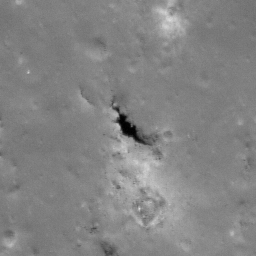
Pit: Kepler 1
Host crater: Kepler
Host type: impact_melt
Lunar coordinates: latitude 8.274, longitude 322.05